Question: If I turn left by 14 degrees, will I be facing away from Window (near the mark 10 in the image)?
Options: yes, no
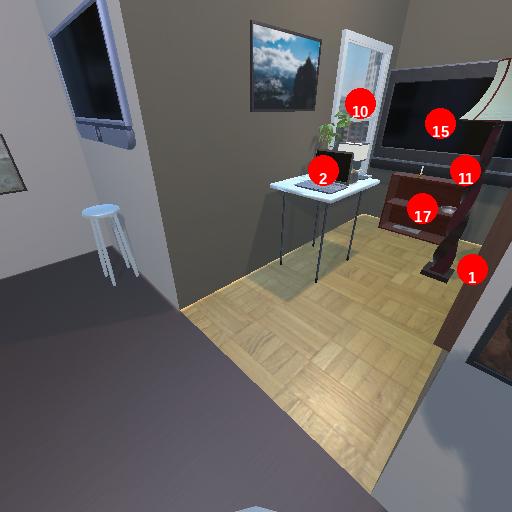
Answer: yes